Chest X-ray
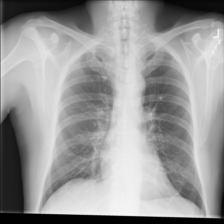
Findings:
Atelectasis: negative
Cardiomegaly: negative
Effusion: negative
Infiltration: negative
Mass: negative
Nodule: negative
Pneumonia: negative
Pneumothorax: negative
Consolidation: negative
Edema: negative
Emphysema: negative
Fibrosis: negative
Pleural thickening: negative
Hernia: negative